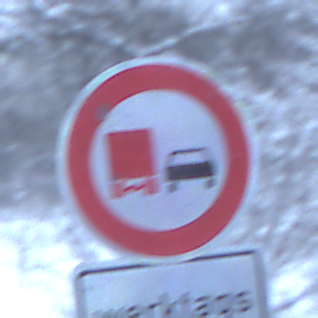
Verkehrszeichen: UeberholverbotKraftfahrzeuge
Zusatzzeichen unten: ZeitangabenMitBeschraenkungAufWochentage1
Umgebung: Outdoor, Nature
Tageszeit: Midday
Wetter: Overcast
Licht: Natural
Jahreszeit: Winter
Kontrast: LowContrast